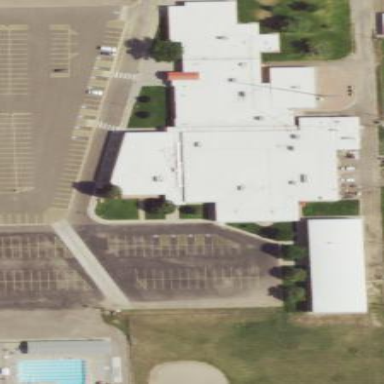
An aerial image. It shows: School building with round-shaped roof.